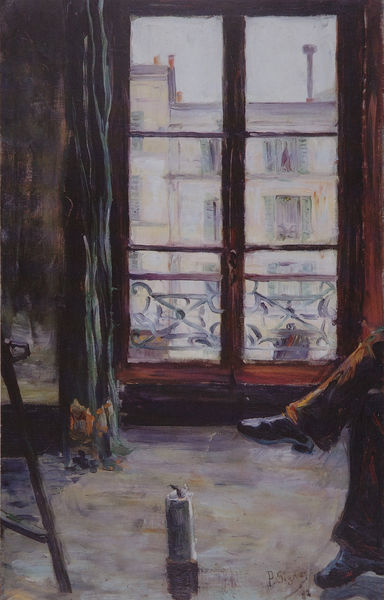
Titel: Étude Montmartre. Atelier, Studie vom Atelier am Montmartre
Künstler: Paul Signac
Institution: (Privatsammlung)
Schlagwörter: blau, fuß, gemälde, himmel, mann, schatten, weiß, gelb, grün, impressionismus, ocker, sitzen, stadt, ausschnitt, braun, fenster, glas, grau, hell, hintergrund, holz, licht, paris, raum, schwarz, zimmer, ausblick, blick, dach, gebäude, haus, rot, beige, malerei, hose, wand, rahmen, bild, signatur, spiegel, vorhang, häuser, brüstung, gitter, boden, interieur, sitzend, fensterläden, kamin, schornstein, stock, stilleben, beine, aussicht, balkon, bein, füße, fassade, fassaden, perspektive, fußboden, schuhe, sprossenfenster, farbe, tag, violett, leiter, detail, atelier, kerze, maler, staffelei, metall, geländer, selbstporträt, eisen, fensterladen, fensterrahmen, sprossen, tageslicht, künstler, schuh, fragment, selbstportrait, verschwommen, überschlagen, schriftrolle, signac, esse, bodne, grü, sitzender, gegenüber, fenstersprossen, docht, ausblickk, brüsrtung, feronerie, gelöscht, hosenbein, hosenbeine, schmiedeeisern, staffeleri, bakon, febster, tube, französischer balkon